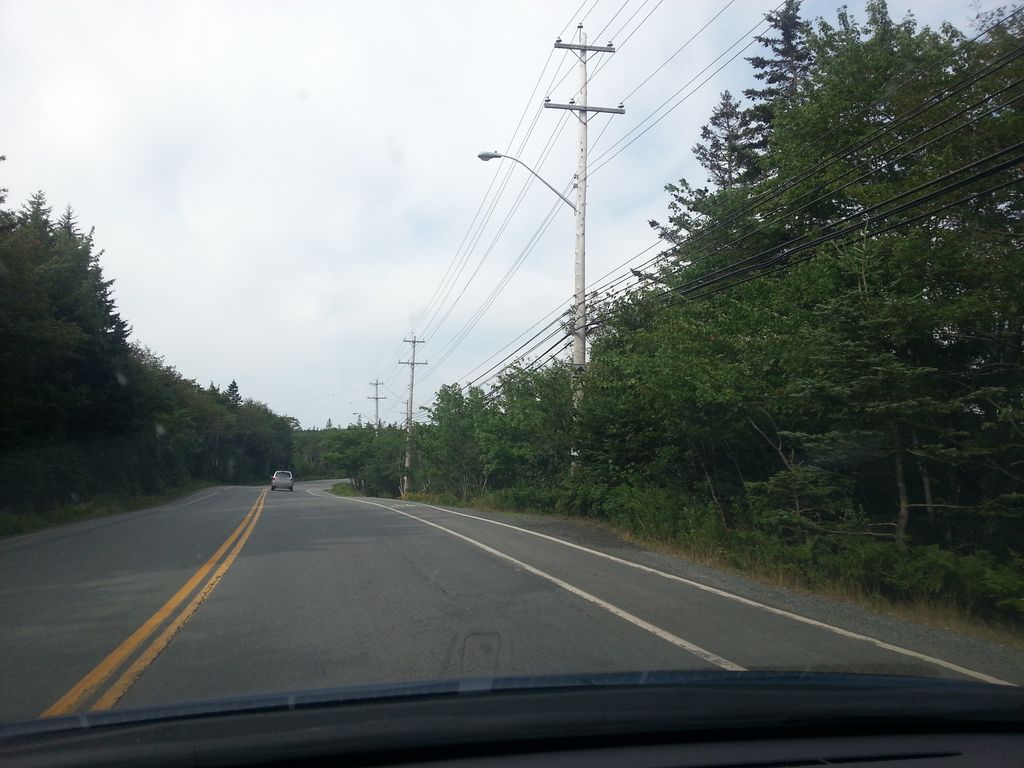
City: halifax